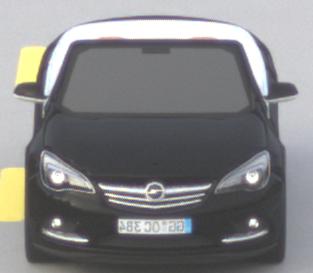
Make: Opel
Model: Cascada 1.4 Turbo
Detailed model: Cascada
Model produced from: 2013/03
Model produced until: 2015/01
Doors: 2
Color: black
Road condition: dry road
Daytime: morning or afternoon
Contrast: low contrast